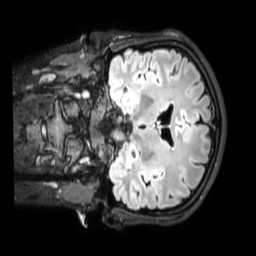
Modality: FLAIR
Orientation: coronal
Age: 21
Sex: female
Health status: healthy
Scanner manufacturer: philips
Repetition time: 4.8 s
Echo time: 0.2812 s